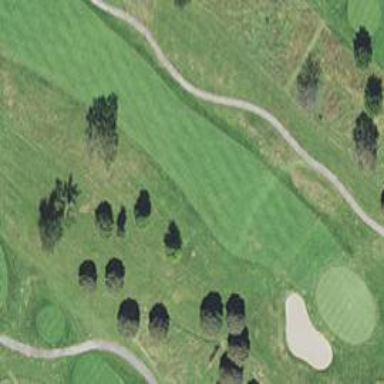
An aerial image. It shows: Grassy area designated as golf fairway.